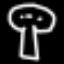
Label: mushroom